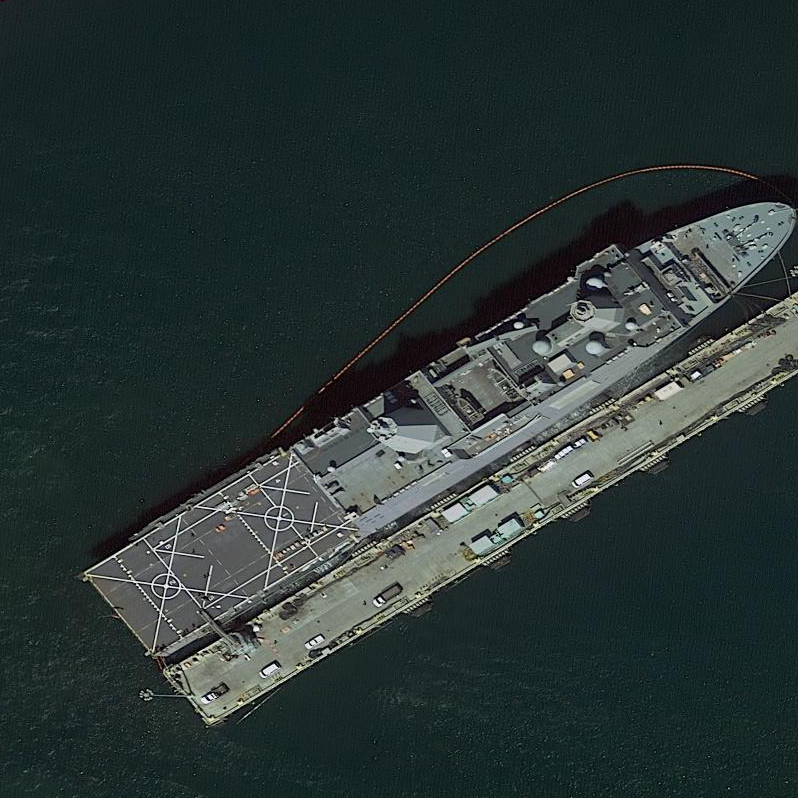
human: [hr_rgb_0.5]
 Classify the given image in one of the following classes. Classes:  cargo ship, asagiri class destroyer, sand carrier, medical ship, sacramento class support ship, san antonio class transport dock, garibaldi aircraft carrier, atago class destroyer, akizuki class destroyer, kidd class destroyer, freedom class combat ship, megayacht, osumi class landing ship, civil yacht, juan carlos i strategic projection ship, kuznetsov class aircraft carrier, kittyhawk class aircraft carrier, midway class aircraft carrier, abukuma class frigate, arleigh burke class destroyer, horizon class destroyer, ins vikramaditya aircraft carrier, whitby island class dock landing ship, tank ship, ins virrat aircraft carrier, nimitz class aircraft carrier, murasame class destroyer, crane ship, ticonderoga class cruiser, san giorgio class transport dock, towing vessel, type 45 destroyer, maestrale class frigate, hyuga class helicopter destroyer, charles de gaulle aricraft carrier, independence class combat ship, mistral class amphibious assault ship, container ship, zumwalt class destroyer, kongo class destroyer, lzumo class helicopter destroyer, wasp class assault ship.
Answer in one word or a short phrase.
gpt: San Antonio class transport dock